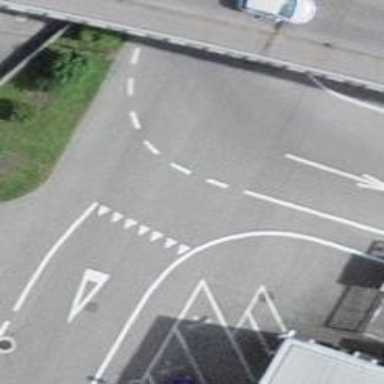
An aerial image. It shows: Road with "give way" sign.